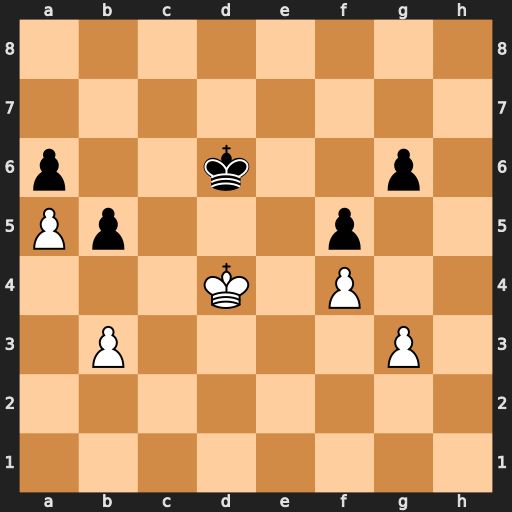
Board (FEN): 8/8/p2k2p1/Pp3p2/3K1P2/1P4P1/8/8
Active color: w
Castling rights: -
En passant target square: -
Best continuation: b4 Kc6 Ke5